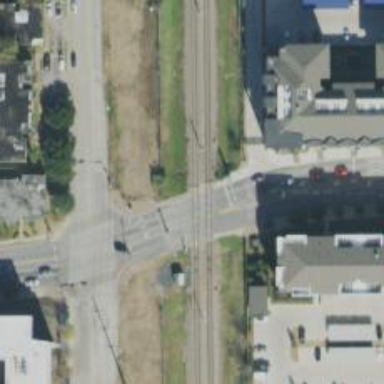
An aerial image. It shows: Crossing for the railway.